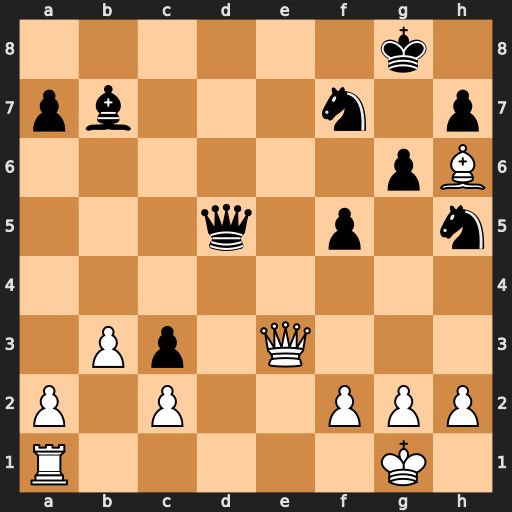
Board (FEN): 6k1/pb3n1p/6pB/3q1p1n/8/1Pp1Q3/P1P2PPP/R5K1
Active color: w
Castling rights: -
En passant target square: -
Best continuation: Qe8#